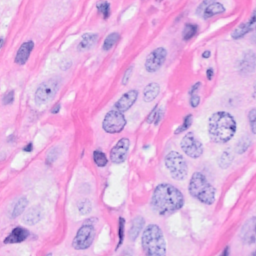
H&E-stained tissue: Breast